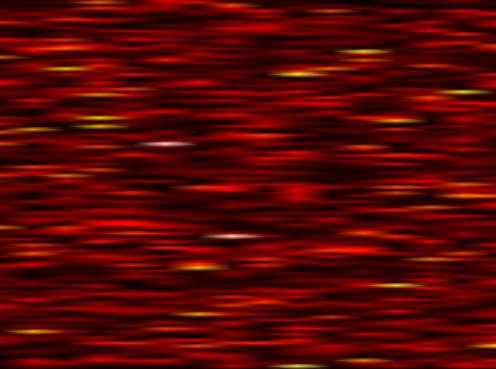
Label: FBMC